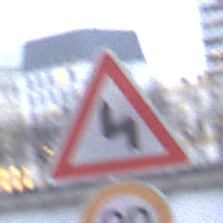
Verkehrszeichen: DoppelkurveZunaechstLinks
Zusatzzeichen unten: Geschwindigkeit90
Umgebung: Outdoor, Urban
Tageszeit: MorningAfternoon
Wetter: Overcast
Licht: Natural
Jahreszeit: NotSpecified
Kontrast: LowContrast